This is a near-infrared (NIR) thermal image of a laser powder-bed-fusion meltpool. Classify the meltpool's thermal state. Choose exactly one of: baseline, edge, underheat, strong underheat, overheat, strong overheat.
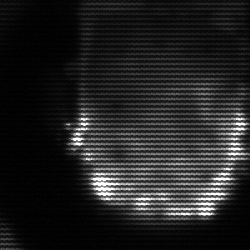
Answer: baseline